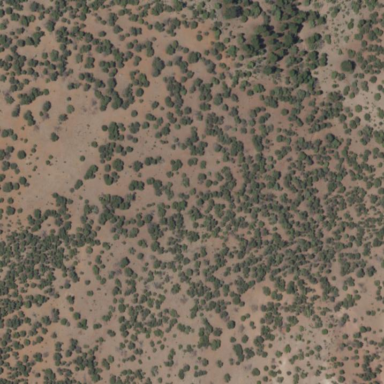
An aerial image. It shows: Patch of scrub vegetation.